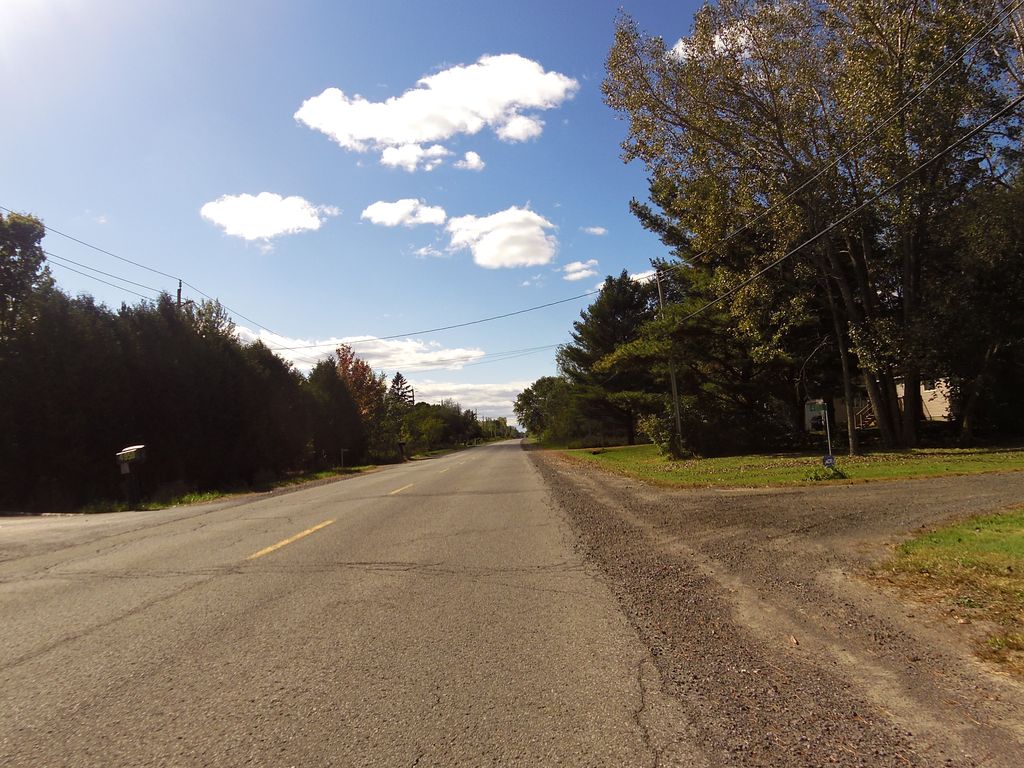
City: ottawa-gatineau